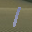
Label: 1